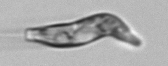
Label: Euglena